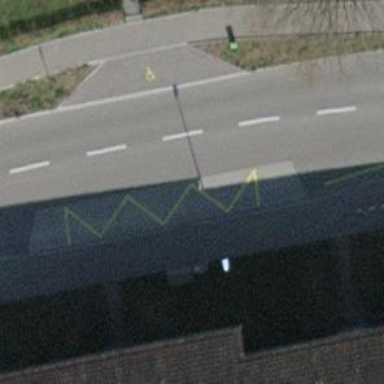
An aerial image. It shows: Bus stop with designated stop position for public transport.